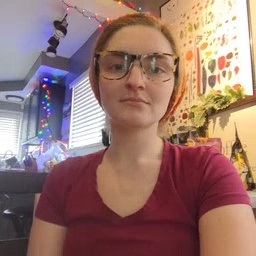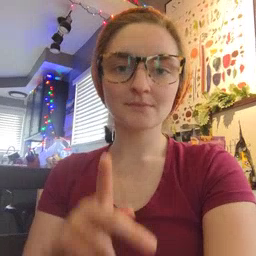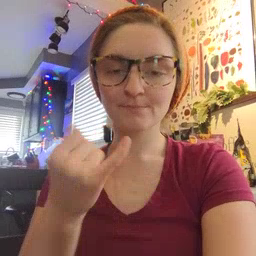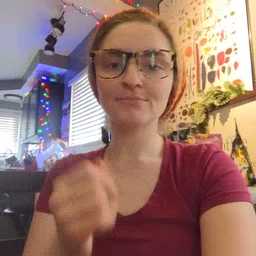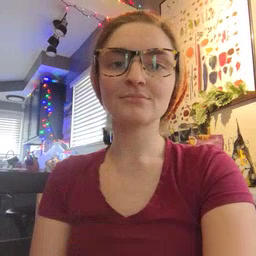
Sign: pajamas